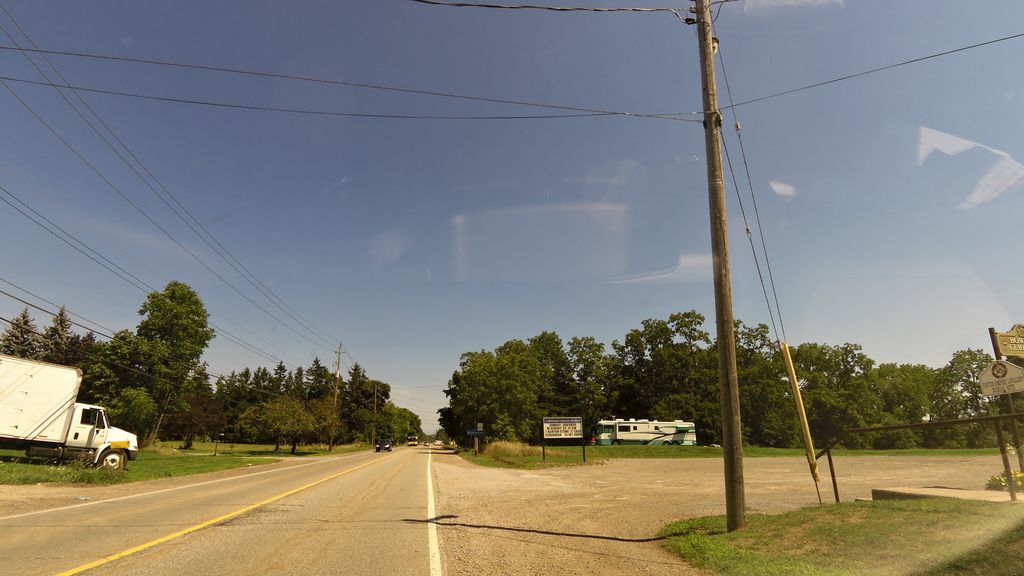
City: hamilton